Question: I am a beginner who is trying to implement simple graphics in VBE. I have written the following assembly code to boot, enter 32-bit protected mode, and enter VBE mode 0x4117. (I was told that the output of [mode] OR 0x4000 would produce a version of the mode with a linear frame buffer, so I assumed that 0x0117 OR 0x4000 = 0x4117 should have a linear frame buffer.
'''
[org 0x7c00] ; Origin is same as addr of MBR.
[bits 16]
section code
switch:
mov ax, 0x4f01 ; Querying VBE.
mov cx, 0x4117 ; We want 0x117 mode graphics.
; i.e. 16 bits per pixel, 1024x768 res.
mov bx, 0x0800 ; Offset for VBE info structure.
mov es, bx
mov di, 0x00
int 0x10 ; Graphics interrupt.
; Make the switch to graphics mode.
mov ax, 0x4f02 ; What VBA service is wanted?
; 0x4f02 for actual switching.
mov bx, 0x4117
int 0x10
; Zero out registers.
xor ax, ax
mov ds, ax
mov es, ax
; Here, we call interrupt 13H to read from hard disk.
mov bx, 0x1000 ; Location where code is loaded from disk.
mov ah, 0x02 ; Selects the 13H service, in this case
; reading sectors from drive.
mov al, 30 ; Num sectors to read from hard disk.
; We'll make this larger the bigger our OS gets.
mov ch, 0x00 ; Where is cylinder?
mov dh, 0x00 ; Where is head?
mov cl, 0x02 ; Sector.
int 0x13 ; Call interrupt corresponding to disk services.
cli ; Turn off interrupts.
lgdt [gdt_descriptor] ; Load global descriptor table.
mov eax, cr0
or eax, 0x1
mov cr0, eax ; Make switch.
jmp code_seg:protected_start
text: db "Jesus said I will rebuild this temple in three days. I could make a compiler in 3 days. - Terry A. Davis",0
[bits 32]
protected_start:
mov ax, data_seg ; Loads the data segment start ptr from GDT,
mov ds, ax ; and set data segment start in program equal.
mov ss, ax ; Set stack segment.
mov es, ax ; Set extra segment.
mov fs, ax ; Set fs (seg. w/ no specific use).
mov gs, ax ; Set gs (seg. w/ no specific use).
mov ebp, 0x90000 ; Update stack ptr to where it's expected.
mov esp, ebp
call 0x1000 ; Call kernel code which was loaded into 0x1000.
jmp $
gdt_begin:
gdt_null_descriptor: ; Null descriptor. Unclear why this is needed.
dd 0x00
dd 0x00
gdt_code_seg:
dw 0xffff ; Limit of code segment
dw 0x00 ; Base of code segment.
db 0x00 ; Base of code segment (con.).
db 10011010b ; Acess byte of form:
; - Present (1) - 1 for valid segment.
; - Privl (2) - 0 for kernel.
; - S (1) - 1 for code/data segment.
; - Ex (1) - 1 for code segment.
; - Direction bit (1) - 0 for upward growth.
; - RW (1) - 1 for read/writable.
; - Ac (1) - 0 to indicate not accessed yet.
db 11001111b ; Split byte.
; - Upper 4 bits are limit (con.), another 0xf.
; - Lower 4 bits are flags in order of:
; - Gr - 1 for 4KiB page granularity.
; - Sz - 1 for 32-bit protected mode.
; - L - 0, since we aren't in long mode.
; - Reserved bit.
db 0x00 ; Base of code segment (con.).
gdt_data_seg:
dw 0xffff ; Limit of data segment.
dw 0x00 ; Base of data segment.
db 0x00 ; Base of data segment (con.).
db 10010010b ; Acess byte.
; Same as for code segment but Ex=0 for data seg.
db 11001111b ; Split byte, same as for code segment.
db 0x00 ; Base of code segment (con.).
gdt_end:
gdt_descriptor:
dw gdt_end - gdt_begin - 1 ; GDT limit.
dd gdt_begin ; GDT base.
code_seg equ gdt_code_seg - gdt_begin
data_seg equ gdt_data_seg - gdt_begin
times 510 - ($ - $$) db 0x00 ; Pads file w/ 0s until it reaches 512 bytes.
db 0x55
db 0xaa
'''
The above calls "kernel_entry.asm", shown below:
'''
[bits 32]
START:
[extern start]
call start ; Call kernel func from C file.
jmp $ ; Infinite loop.
'''
"kernel_entry.asm", in turn, calls my main.c file:
'''
#define PACK_RGB565(r, g, b) (((((r) >> 3) & 0x1f) << 11) | ((((g) >> 2) & 0x3f) << 5) | (((b) >> 3) & 0x1f))
typedef struct VbeInfoBlockStruct {
unsigned short mode_attribute_;
unsigned char win_a_attribute_;
unsigned char win_b_attribute_;
unsigned short win_granuality_;
unsigned short win_size_;
unsigned short win_a_segment_;
unsigned short win_b_segment_;
unsigned int win_func_ptr_;
unsigned short bytes_per_scan_line_;
unsigned short x_resolution_;
unsigned short y_resolution_;
unsigned char char_x_size_;
unsigned char char_y_size_;
unsigned char number_of_planes_;
unsigned char bits_per_pixel_;
unsigned char number_of_banks_;
unsigned char memory_model_;
unsigned char bank_size_;
unsigned char number_of_image_pages_;
unsigned char b_reserved_;
unsigned char red_mask_size_;
unsigned char red_field_position_;
unsigned char green_mask_size_;
unsigned char green_field_position_;
unsigned char blue_mask_size_;
unsigned char blue_field_position_;
unsigned char reserved_mask_size_;
unsigned char reserved_field_position_;
unsigned char direct_color_info_;
unsigned int screen_ptr_;
} VbeInfoBlock;
// VBE Info block will be located at this address at boot time.
#define VBE_INFO_ADDR 0x8000
int start()
{
VbeInfoBlock *gVbe = (VbeInfoBlock*) VBE_INFO_ADDR;
for(int i = 0; i < gVbe->y_resolution_; ++i) {
for(int j = 0; j < gVbe->x_resolution_; ++j) {
unsigned long offset = i * gVbe->y_resolution_ + j;
*((unsigned short*) gVbe->screen_ptr_ + offset) = PACK_RGB565(0,i,j);
}
}
}
'''
If I had correctly loaded a linear frame buffer, I would expect to see a gradation. Instead, I see this:

A series of boxes, each containing a gradation within it that it abruptly cut off. This seems to indicate that I'm writing in a mode with banked frame buffers instead of a linear one; the gradient goes out one buffer, continued for several hundred iterations, and eventually reaches the start of the next, causing the abrupt shift and the "boxes" effect.
Is my interpretation correct? Have I correctly loaded a linear frame buffer, and, if not, how could I do so?
EDIT: I have tried changing 'unsigned long offset = i * gVbe->y_resolution_ + j;' to 'unsigned long offset = i * gVbe->bytes_per_scan_line_ + j', as jester suggested below. This produced the following image. It is similarly boxy.<URL>
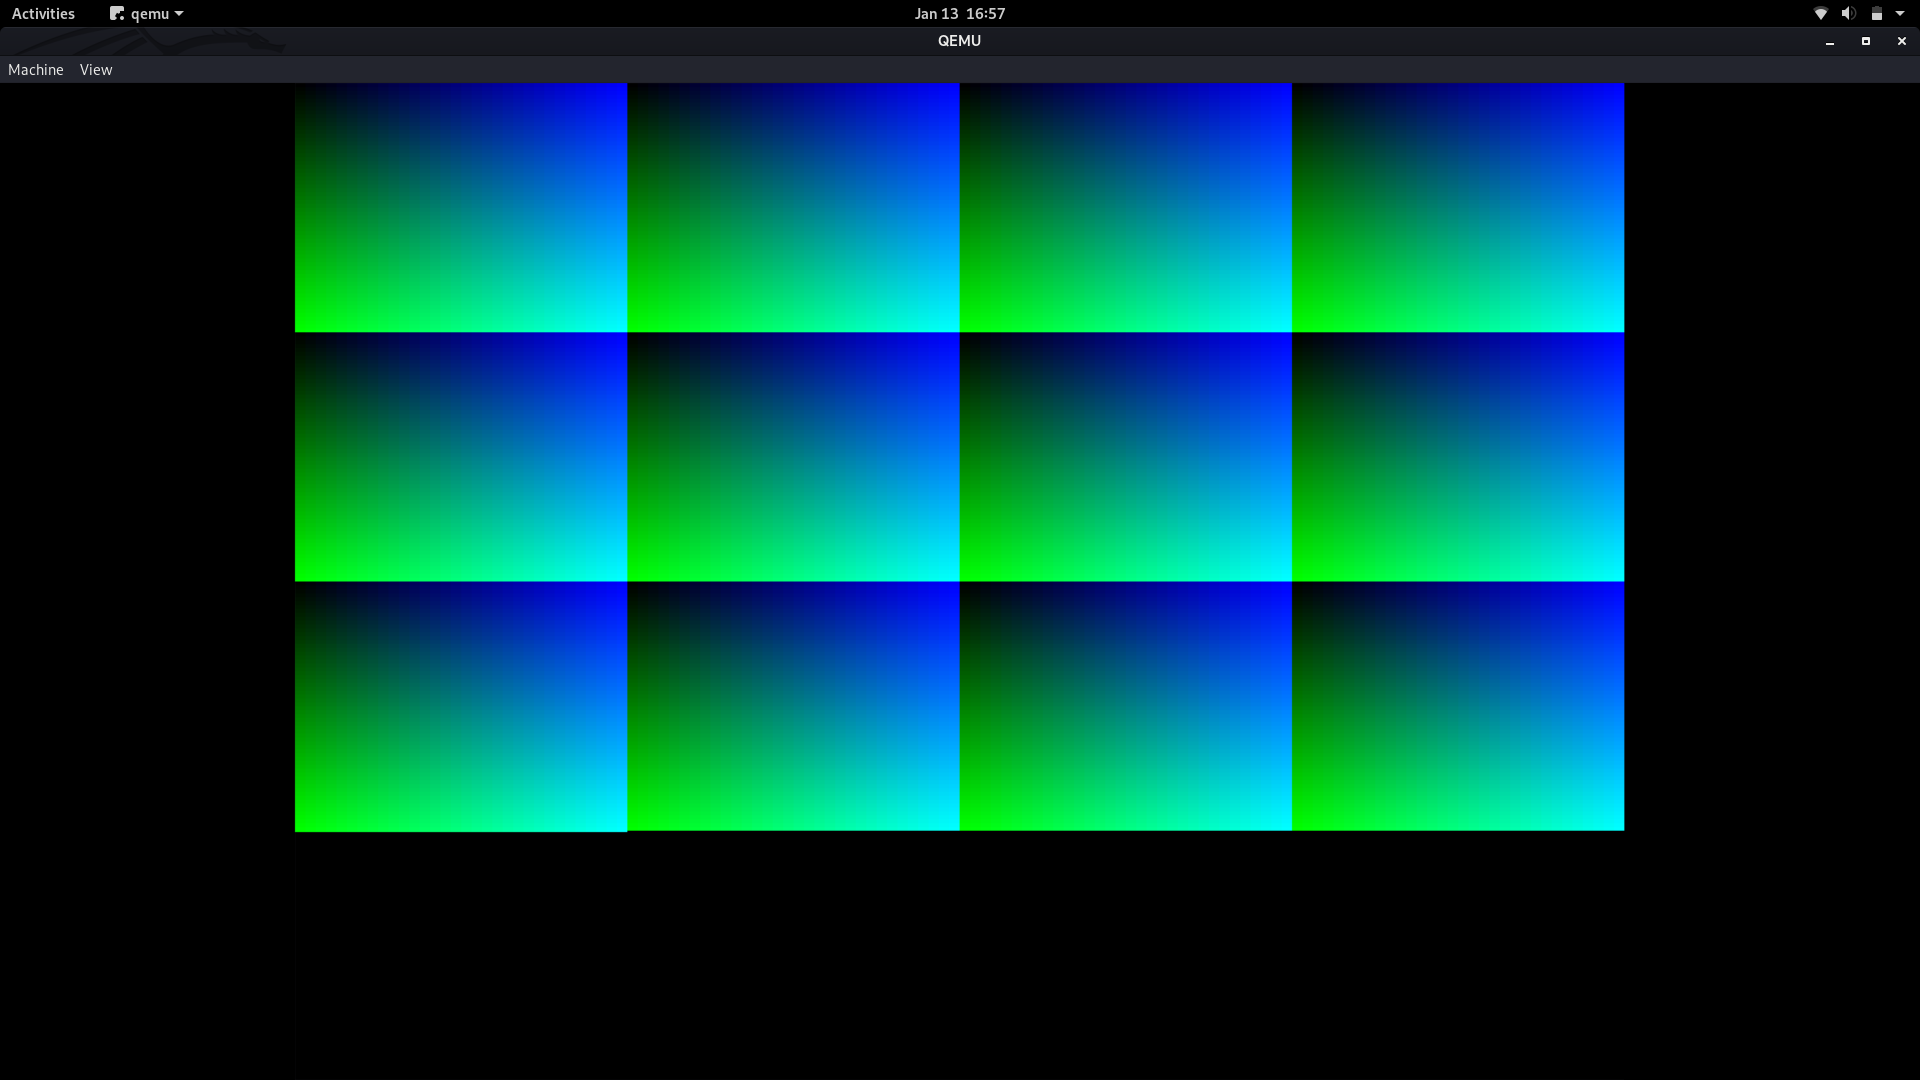
Answer: > Have I correctly loaded a linear frame buffer, and, if not, how could I do so?
In your code you just that the linear frame buffer mode is available. You should inspect the ModeInfoBlock.ModeAttributes bit 7 to know for sure. The bit needs to be ON:
'''
mov ax, 0x4F01 ; Querying VBE.
mov cx, 0x0117 ; We want 0x117 mode graphics.
; i.e. 16 bits per pixel, 1024x768 res.
mov bx, 0x0800 ; Offset for VBE info structure.
mov es, bx
mov di, 0x00
int 0x10
mov al, [es:di]
test al, al
jns NoLFB ; Bit 7 is not set!
; Make the switch to graphics mode.
mov ax, 0x4F02 ; What VBA service is wanted?
mov bx, 0x4117
int 0x10
'''
Since this video mode uses 2 bytes per pixel, the calculation for the offset in the video memory needs to double the x-coordinate:
'''
unsigned long offset = (i * gVbe->bytes_per_scan_line_) + (j * 2)
'''
Tip: Why don't you use and instead of and ; for clarity...